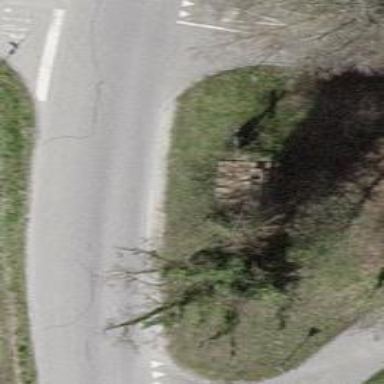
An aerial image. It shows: Bench.